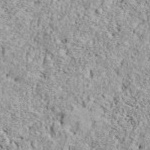
Label: no_change